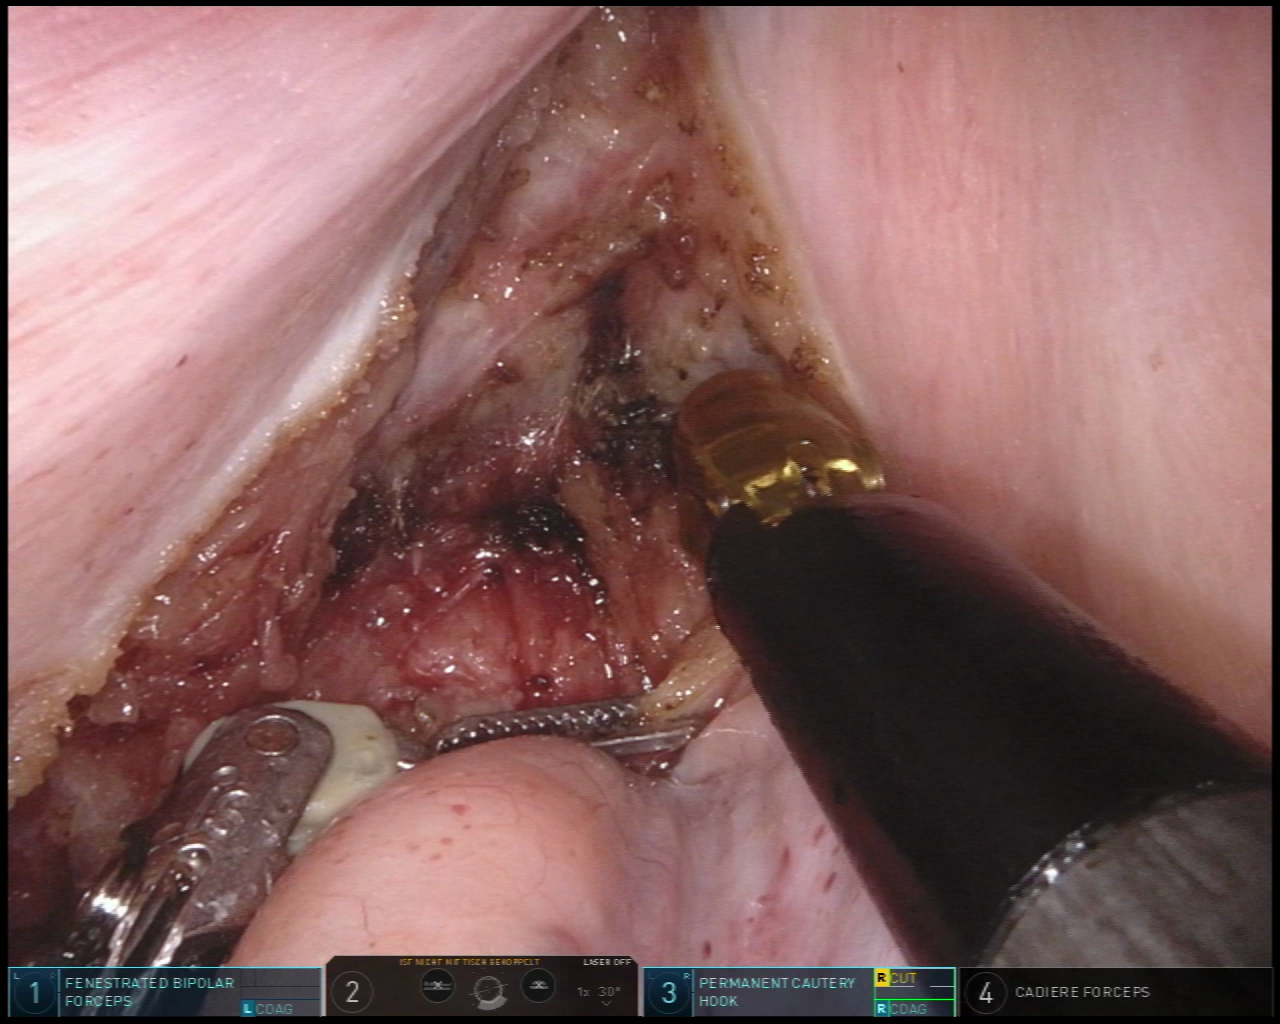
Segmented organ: vesicular_glands
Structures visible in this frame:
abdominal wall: no
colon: no
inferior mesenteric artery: no
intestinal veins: no
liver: no
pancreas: no
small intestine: no
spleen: no
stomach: no
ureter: no
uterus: no
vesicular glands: yes